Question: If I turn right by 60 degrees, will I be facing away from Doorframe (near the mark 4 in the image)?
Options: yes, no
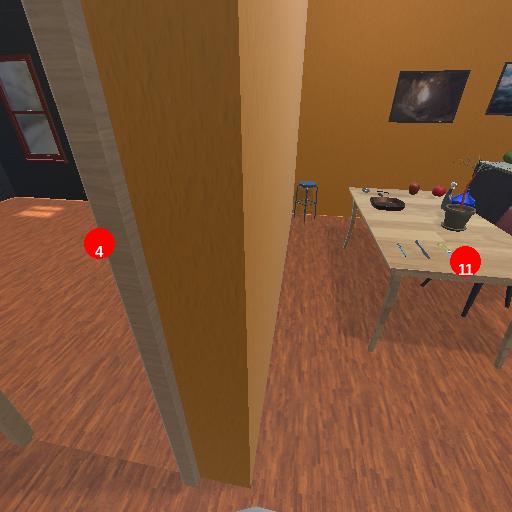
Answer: yes